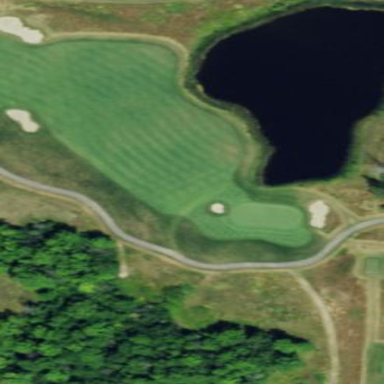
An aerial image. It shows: Water hazard in golf course. The hazard is natural water feature.